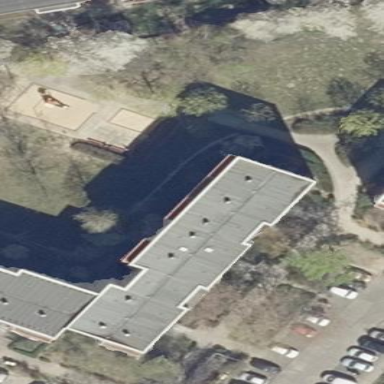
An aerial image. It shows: Apartment building with flat roof.